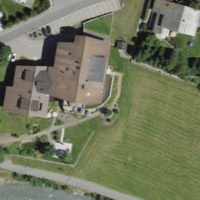
EUNIS habitat code: 54
Species observed at this site:
Geranium sanguineum